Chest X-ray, AP view. Patient: 51 years old, sex F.
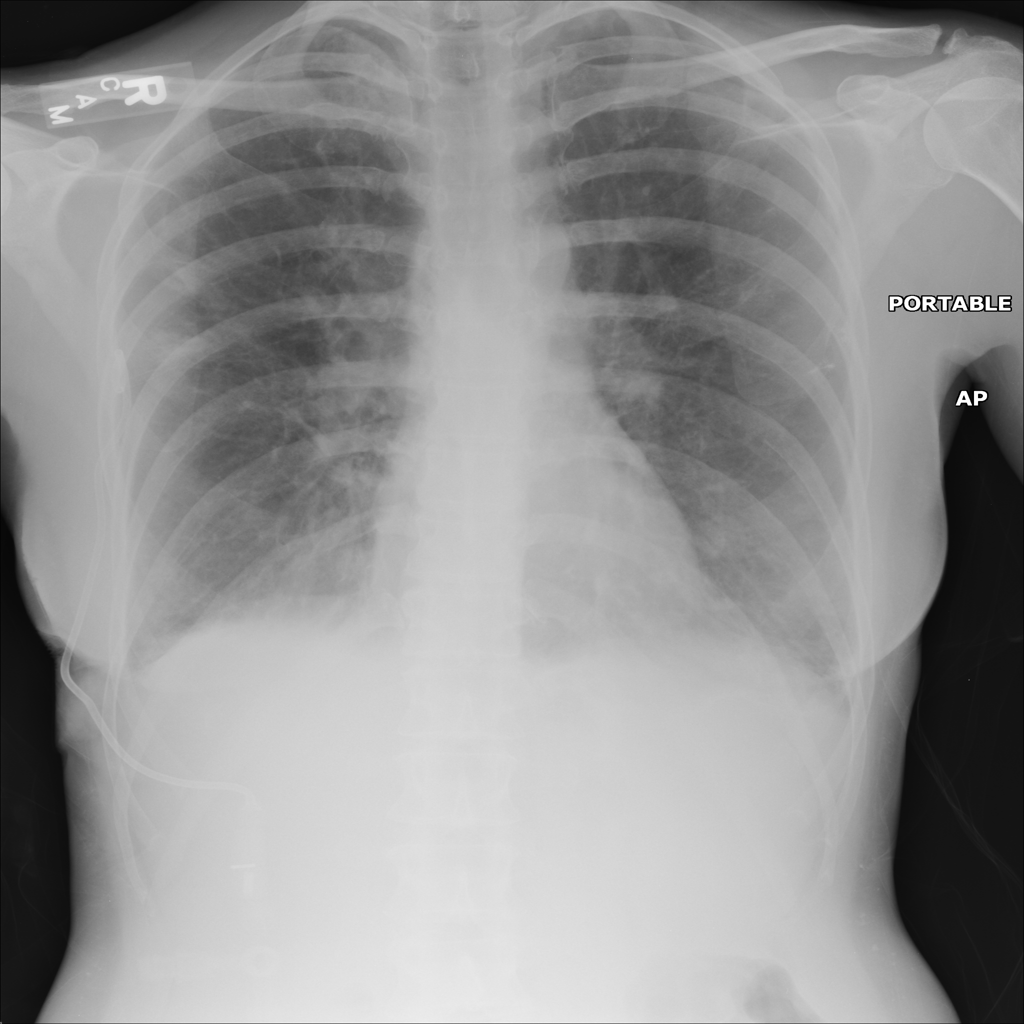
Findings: Infiltration, Pneumothorax